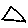
Label: triangle